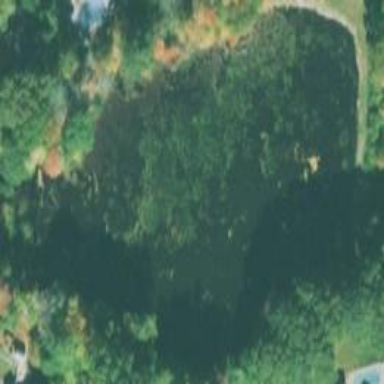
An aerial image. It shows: Pond surrounded by natural water.